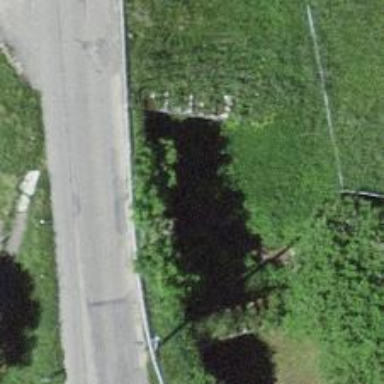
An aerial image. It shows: Culvert tunnel.